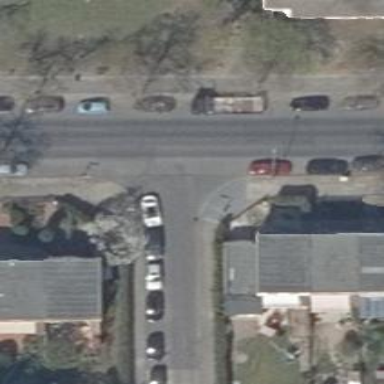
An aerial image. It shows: Road with "give way" sign.